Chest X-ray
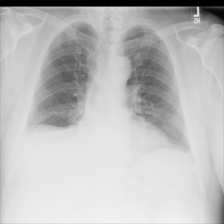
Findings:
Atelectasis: negative
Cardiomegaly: negative
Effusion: negative
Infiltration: negative
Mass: negative
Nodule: negative
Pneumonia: negative
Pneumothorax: negative
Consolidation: negative
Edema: negative
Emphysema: negative
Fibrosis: negative
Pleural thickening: negative
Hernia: negative